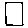
Label: square